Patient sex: M
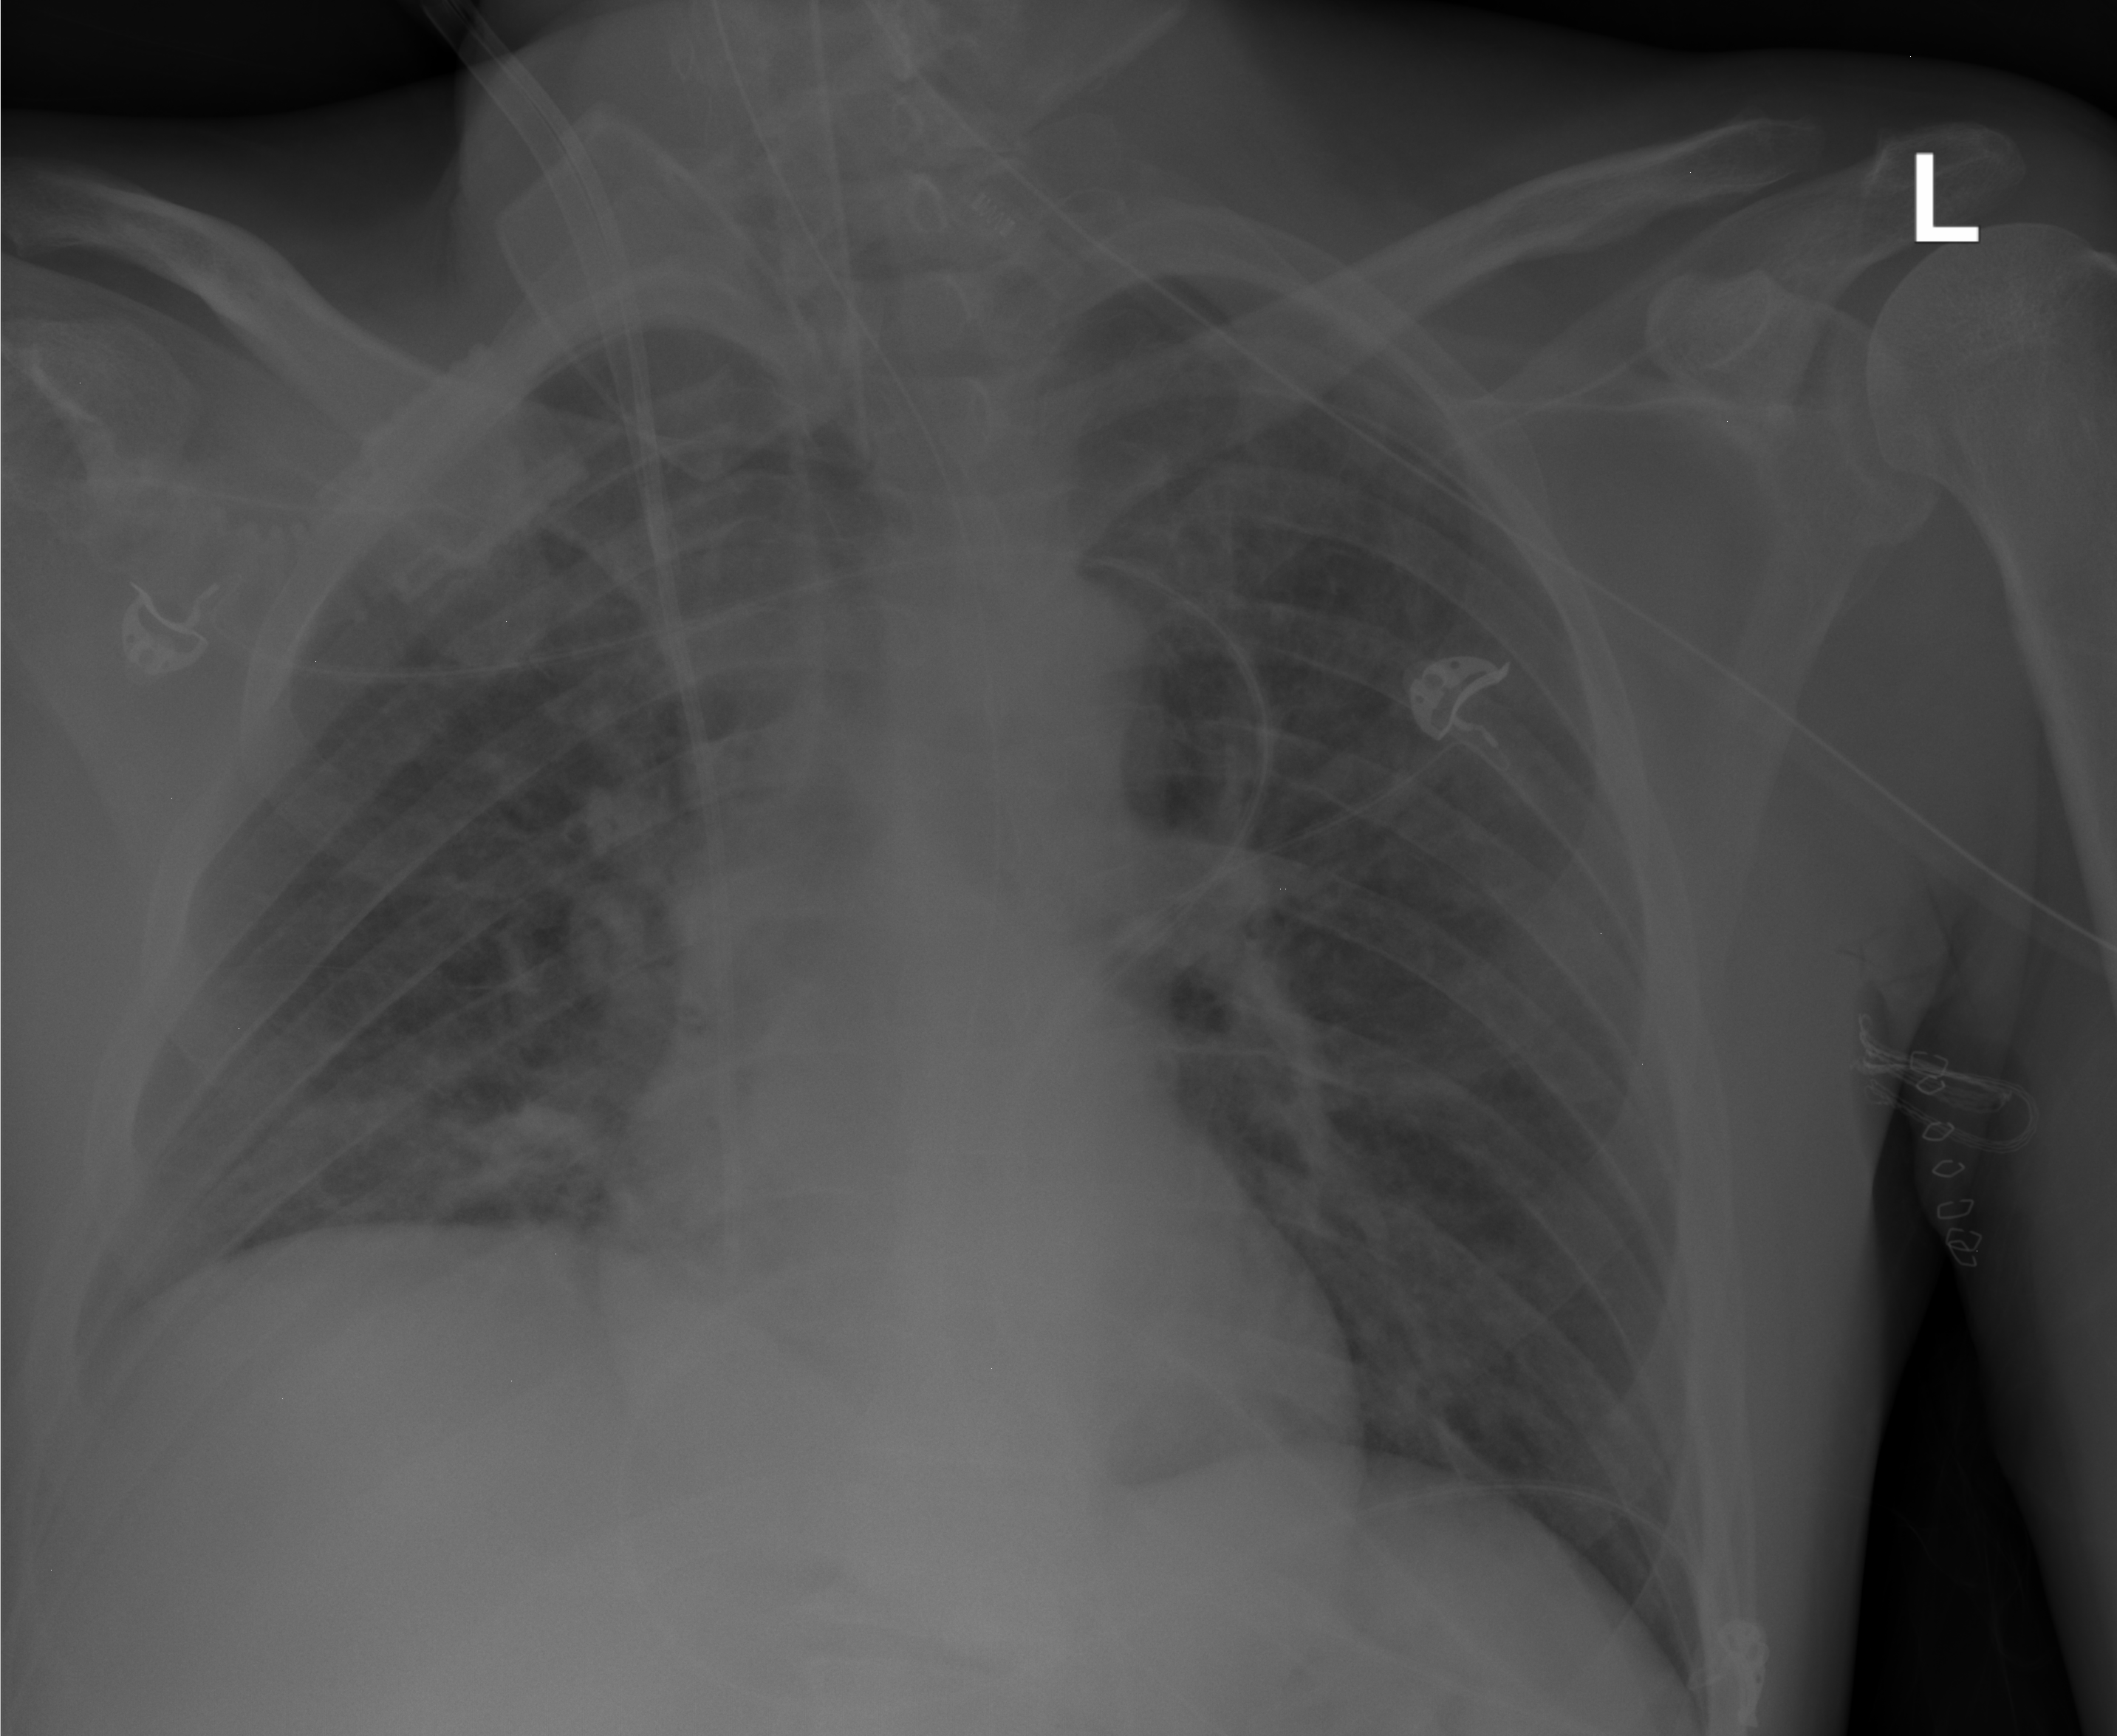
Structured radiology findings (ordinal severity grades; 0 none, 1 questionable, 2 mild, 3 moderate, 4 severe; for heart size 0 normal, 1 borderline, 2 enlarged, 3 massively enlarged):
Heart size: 0
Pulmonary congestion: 0
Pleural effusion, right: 0
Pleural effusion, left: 0
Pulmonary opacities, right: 0
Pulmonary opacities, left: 0
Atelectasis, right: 2
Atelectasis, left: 0